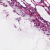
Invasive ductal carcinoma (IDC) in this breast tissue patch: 0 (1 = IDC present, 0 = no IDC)